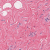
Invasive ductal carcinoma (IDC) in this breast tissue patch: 0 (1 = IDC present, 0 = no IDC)